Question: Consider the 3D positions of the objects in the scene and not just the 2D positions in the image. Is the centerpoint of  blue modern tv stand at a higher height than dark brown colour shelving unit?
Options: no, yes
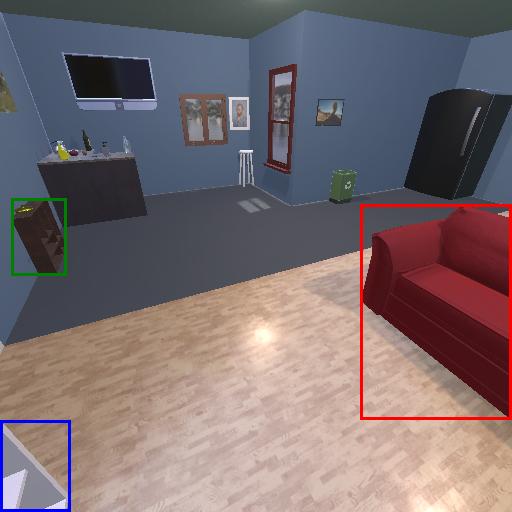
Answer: no